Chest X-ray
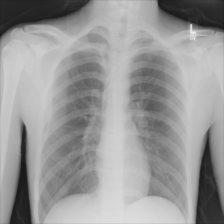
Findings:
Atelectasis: negative
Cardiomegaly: negative
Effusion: negative
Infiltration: negative
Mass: negative
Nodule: negative
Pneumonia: negative
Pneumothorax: negative
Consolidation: negative
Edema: negative
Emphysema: negative
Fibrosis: negative
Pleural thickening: negative
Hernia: negative